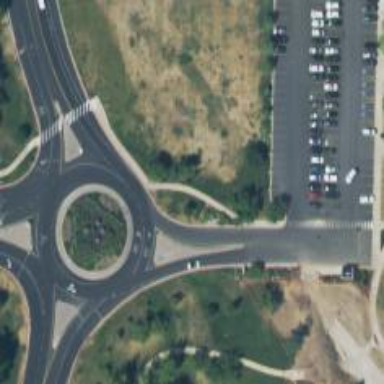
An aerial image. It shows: Tertiary road with asphalt surface leading to roundabout.